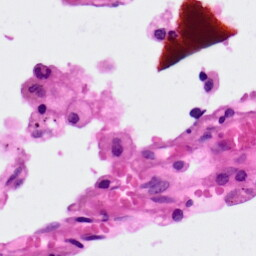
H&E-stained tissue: Lung